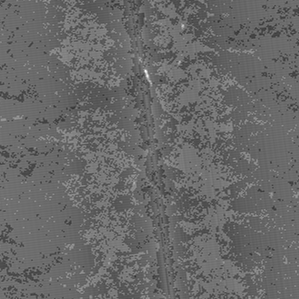
Label: frost